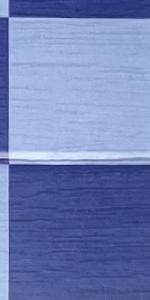
Label: Empty